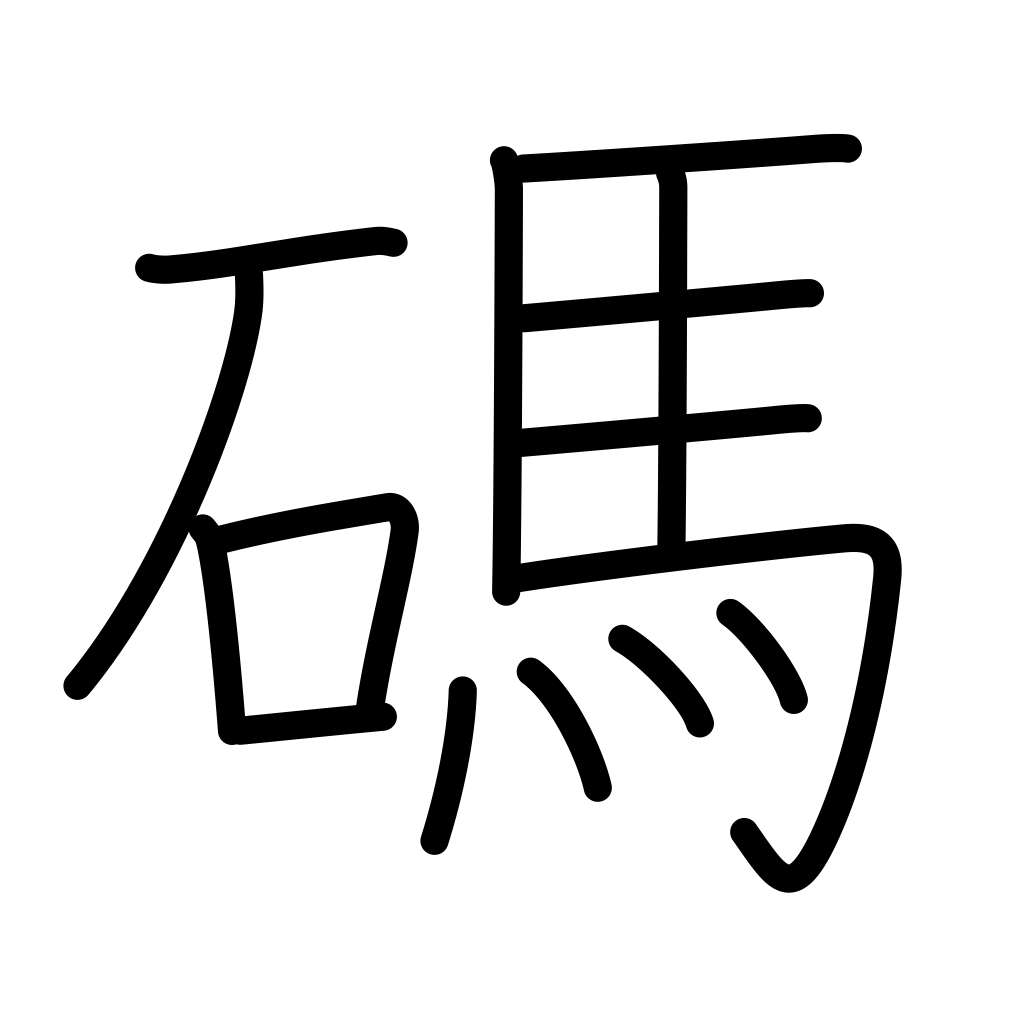
Meaning: number, wharf, agate